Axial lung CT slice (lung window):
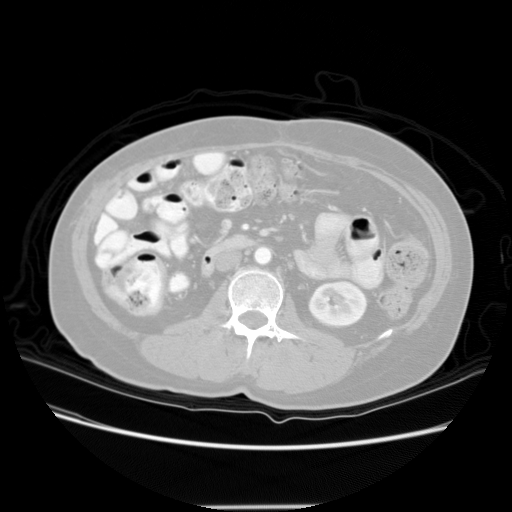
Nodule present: no